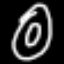
Label: donut